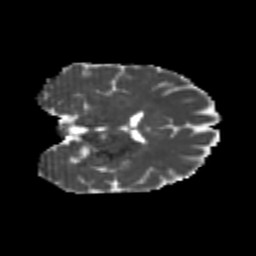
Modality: MD
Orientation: coronal
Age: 25
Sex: female
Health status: healthy
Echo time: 0.074 s